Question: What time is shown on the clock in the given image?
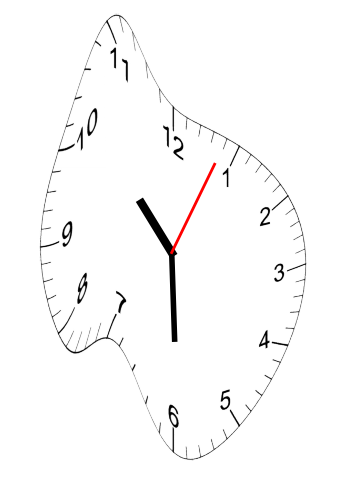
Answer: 10:30:04